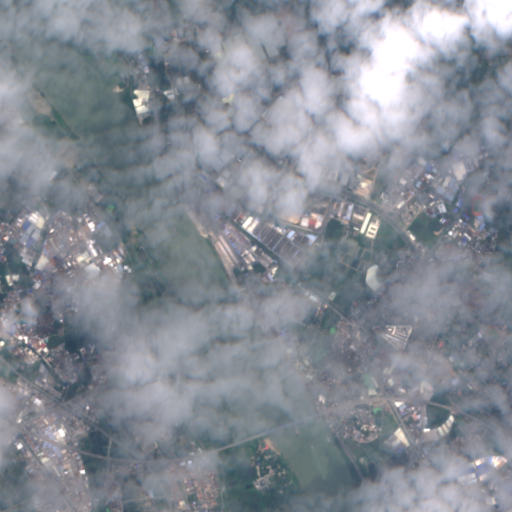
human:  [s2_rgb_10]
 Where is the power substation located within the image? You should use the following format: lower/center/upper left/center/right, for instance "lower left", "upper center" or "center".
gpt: The power substation is located in the upper right of the image.
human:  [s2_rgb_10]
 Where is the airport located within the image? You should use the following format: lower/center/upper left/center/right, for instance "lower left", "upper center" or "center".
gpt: There is no airport in the image.